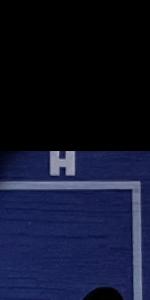
Label: Empty